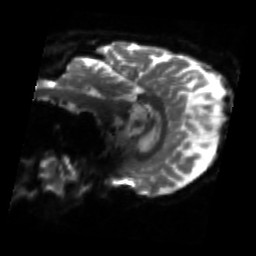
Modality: sbref
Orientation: sagittal
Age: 69
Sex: male
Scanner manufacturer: siemens
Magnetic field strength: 3 T
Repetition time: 4.71 s
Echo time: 0.0906 s